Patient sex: F
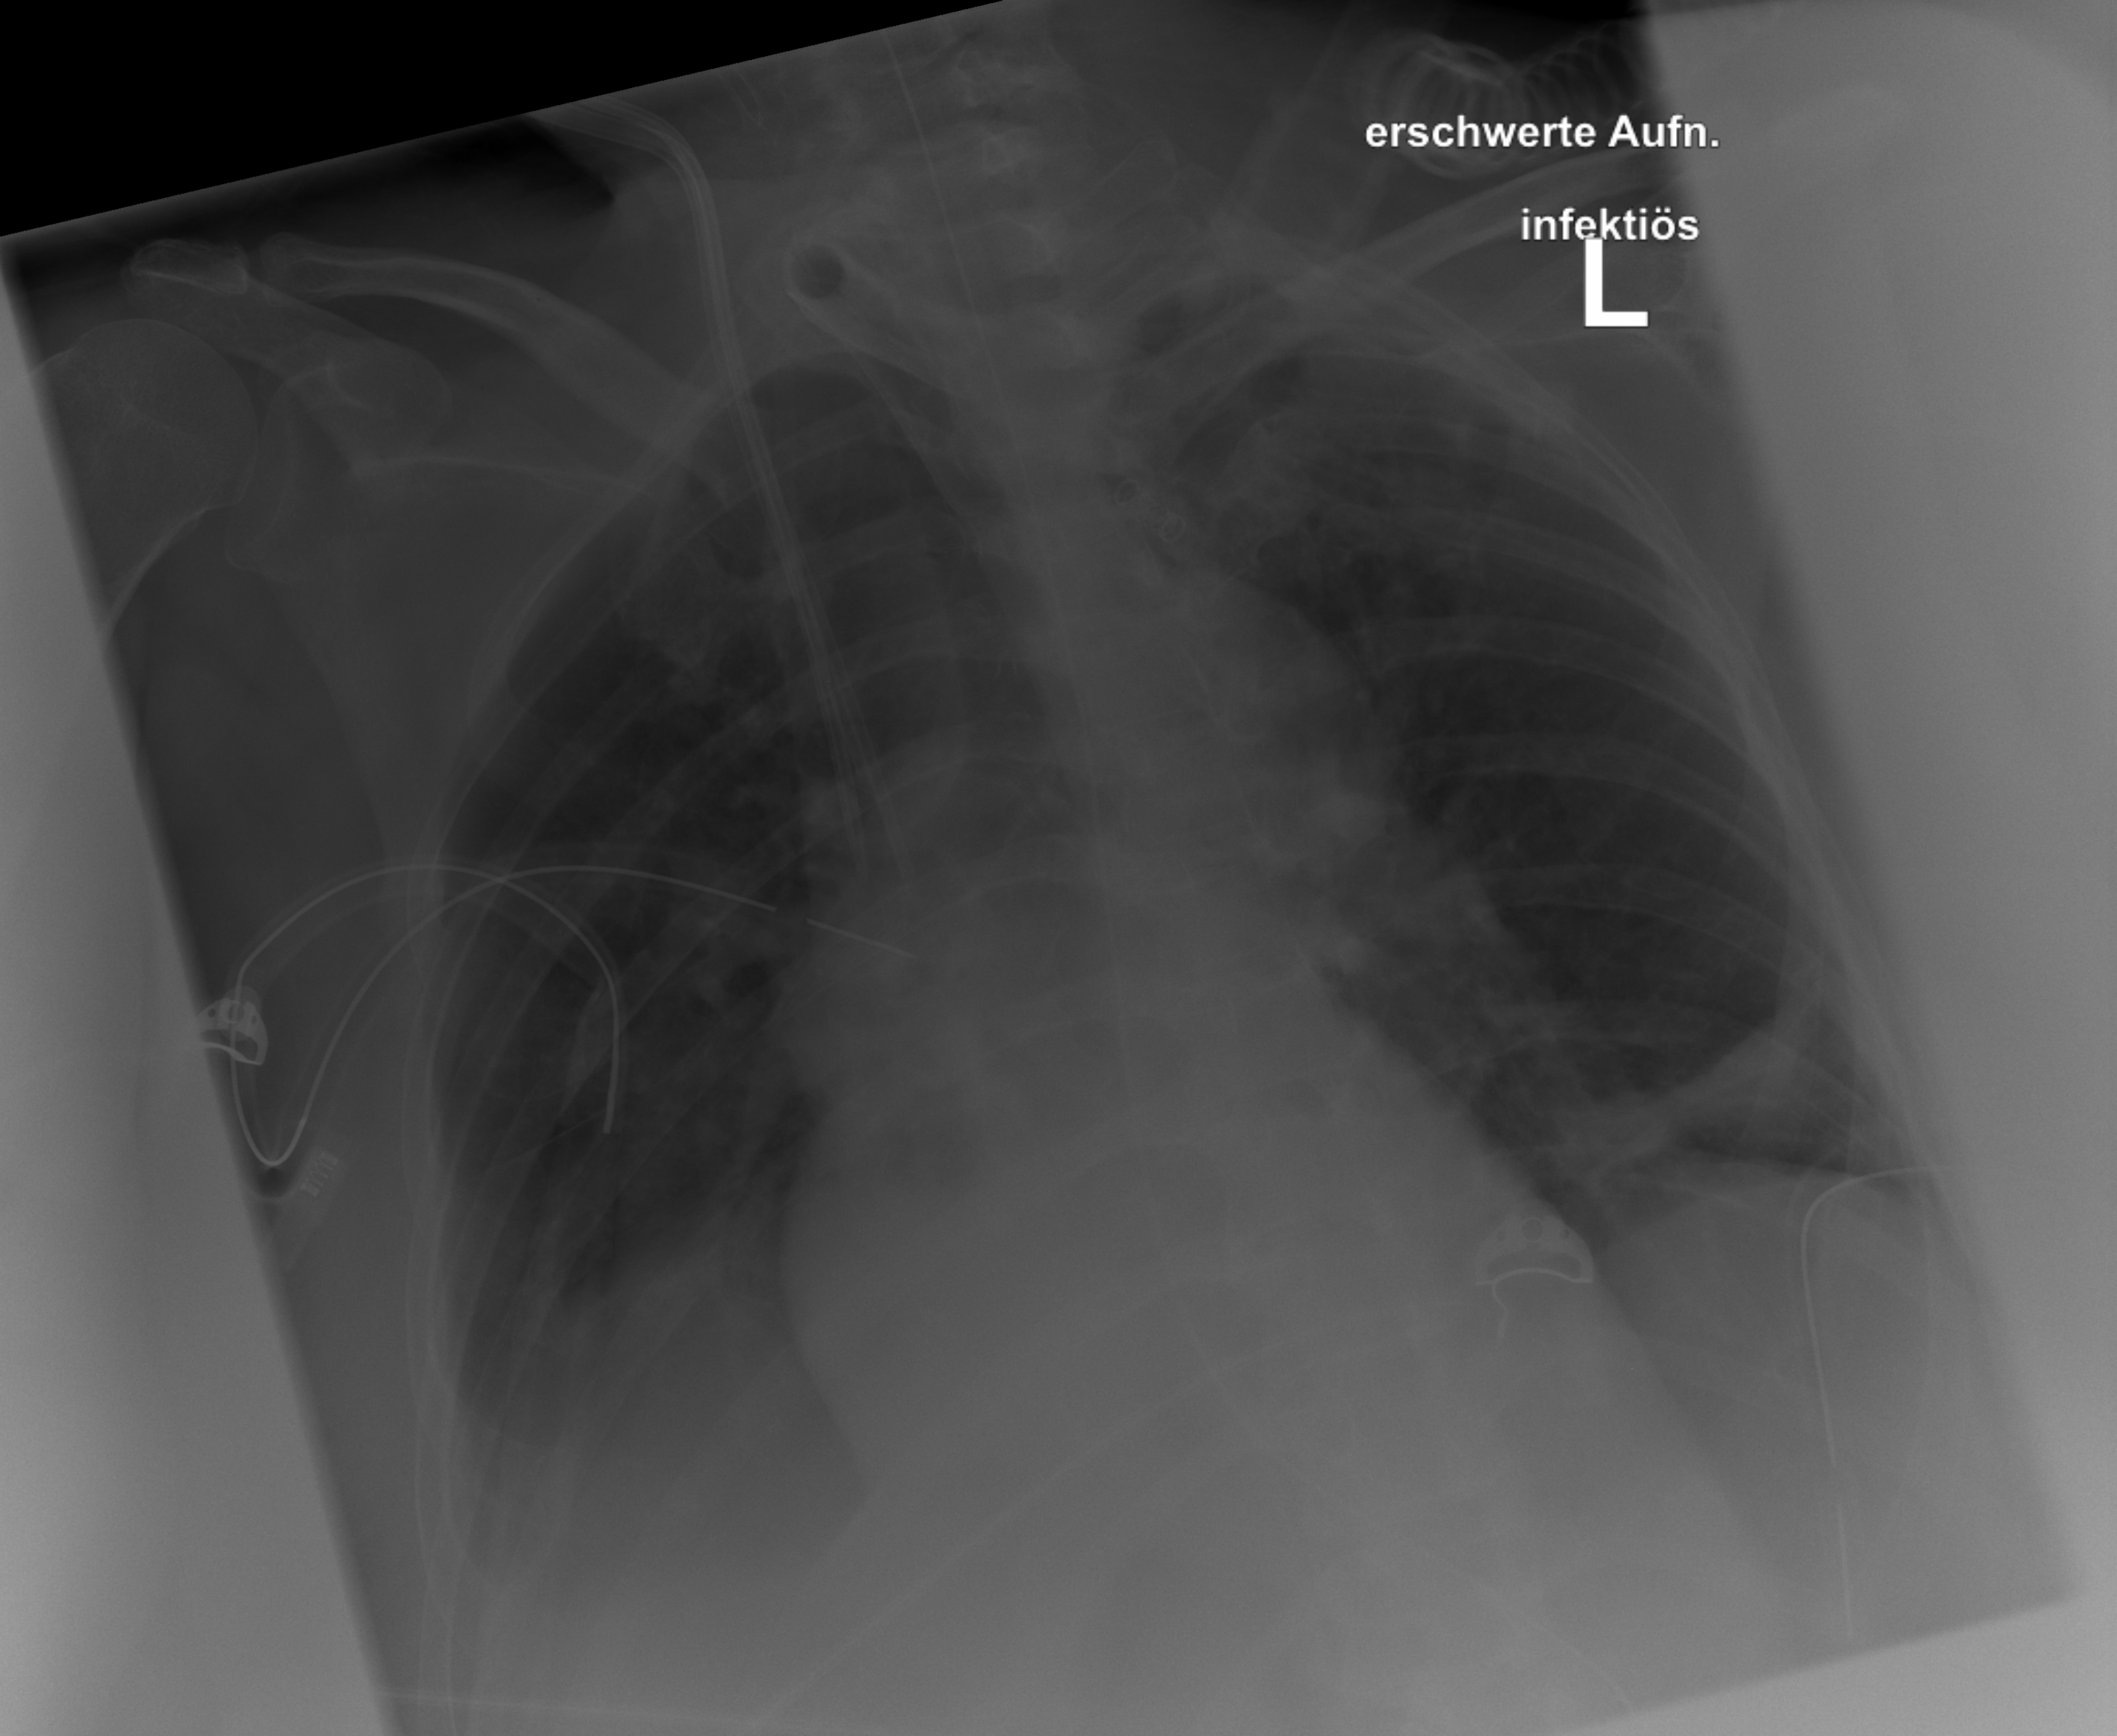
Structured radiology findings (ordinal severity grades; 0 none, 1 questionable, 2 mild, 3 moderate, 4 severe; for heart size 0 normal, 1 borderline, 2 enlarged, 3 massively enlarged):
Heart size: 2
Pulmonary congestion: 0
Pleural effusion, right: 1
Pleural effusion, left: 0
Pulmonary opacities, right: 0
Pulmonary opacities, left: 0
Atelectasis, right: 2
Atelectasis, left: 2